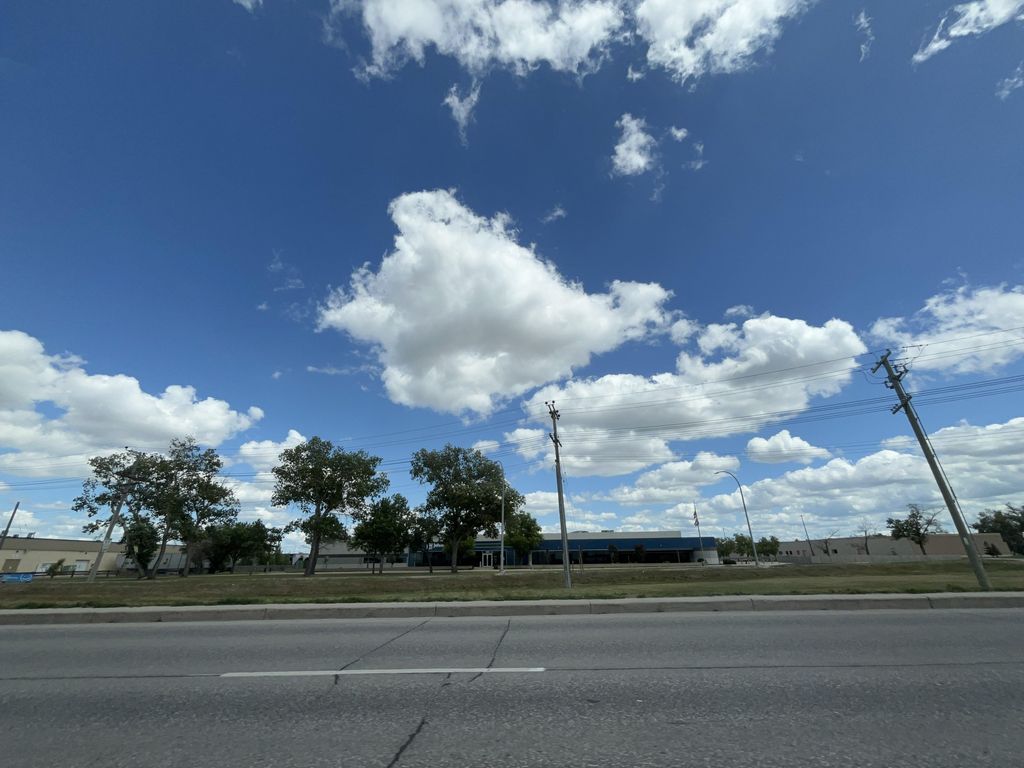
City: winnipeg